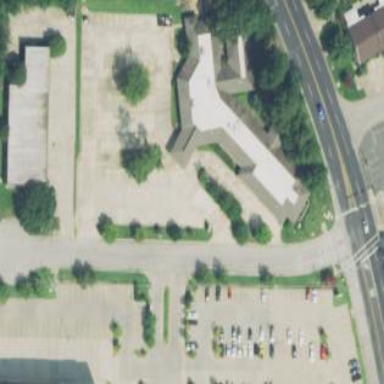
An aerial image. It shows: Healthcare clinic is depicted in the image.